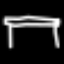
Label: bed